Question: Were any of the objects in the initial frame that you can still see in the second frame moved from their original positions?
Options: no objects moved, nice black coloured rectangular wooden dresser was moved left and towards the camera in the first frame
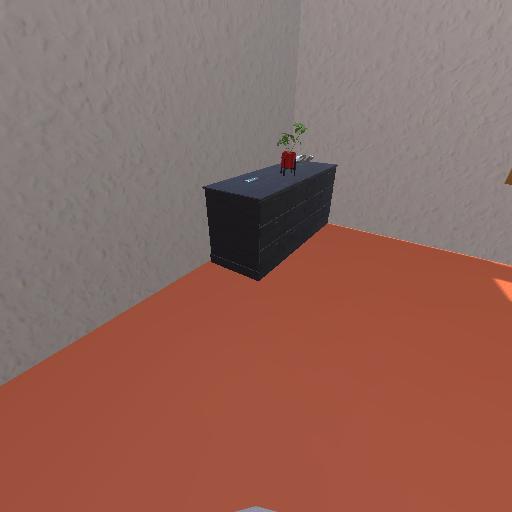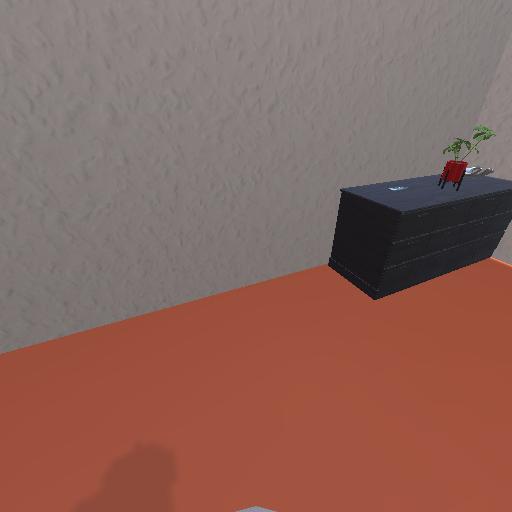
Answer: no objects moved